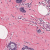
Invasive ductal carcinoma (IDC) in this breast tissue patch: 0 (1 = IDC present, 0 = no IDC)